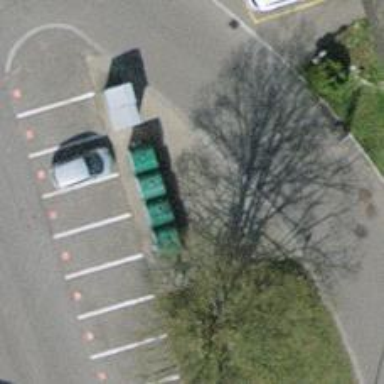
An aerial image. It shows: Recycling container in the area designated for recycling.